Brain MRI, t2w sequence, axial 2D slice.
Patient: age 35, sex F, weight 95 kg, height 1.95 m
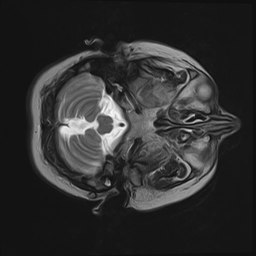